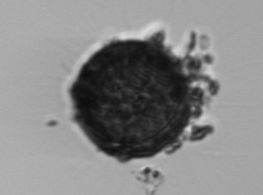
Label: Thalassiosira_TAG_external_detritus